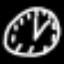
Label: clock